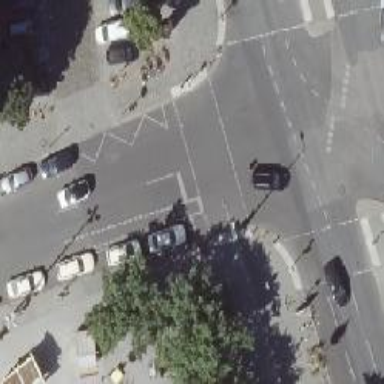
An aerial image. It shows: Taxi stand.